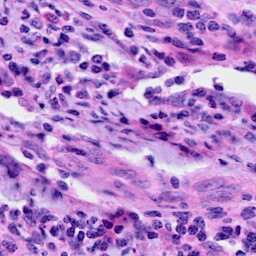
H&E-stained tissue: Cervix